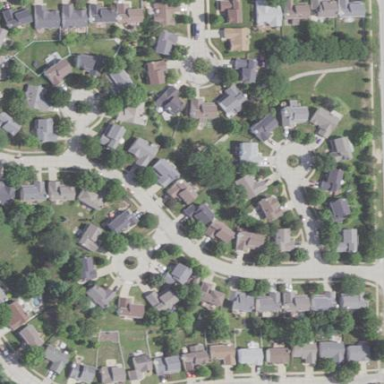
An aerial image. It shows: Residential area composed of single-family homes.